Question: I was trying to instantiate and show a Window, when I got an exception saying '{"The calling thread must be STA, because many UI components require this."}' so I re-did it all in a separated STA thread as follows :
'''
var thread = new Thread(() =>
{
notificationPopUp = new NotificationPopUpView(unreadNotifications.First().session_s,unreadNotifications.First().secondry_msg);
notificationPopUp.Show();
});
thread.SetApartmentState(ApartmentState.STA);
thread.Start();
'''
Now the window shows and then goes away immediately, I suppose that is because the thread terminated its work so than the object declared within died as well, well if I'm correct, how should I deal with this, I tried to avoid this solution by putting the '[STAThread]' attribute before the 'Main' method, before the owner method, before many other methods (desperately) but I continued to have the same problem, I know the Title of the question is somehow not well descriptive, but I'm kinda obliged to mention this STA thing, here's the error I used to get before creating the thread (just to provide you with the whole data) :

So is : Why is the window closing immediately ?
Now if because it's because it's created in the thread and it gets disposed after the thread finishes working, what should I do knowing that I should keep respecting the STA Thread caller ? thanks in advance.
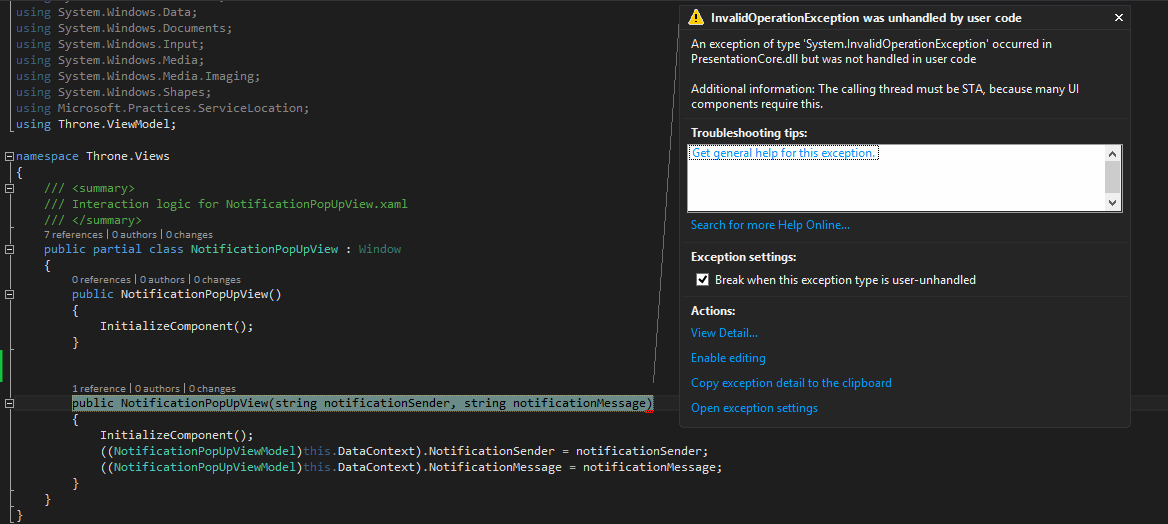
Answer: Well, you have created a window in new thread, and the thread terminates, then who is going to run the <URL>?
A thread, which created a user object(Window, Form, Control) must run its message loop to respond to the messages sent by the operating system.
Call <URL> to run the message loop.
'''
var thread = new Thread(() =>
{
notificationPopUp = new NotificationPopUpView(unreadNotifications.First().session_s,unreadNotifications.First().secondry_msg);
notificationPopUp.Show();
Dispatcher.Run();
});
thread.SetApartmentState(ApartmentState.STA);
thread.IsBackground = true;
thread.Start();
'''